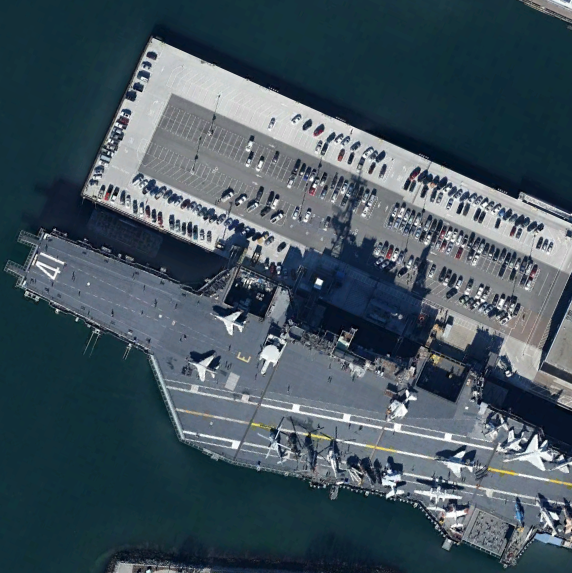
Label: Midway-class_aircraft_carrier